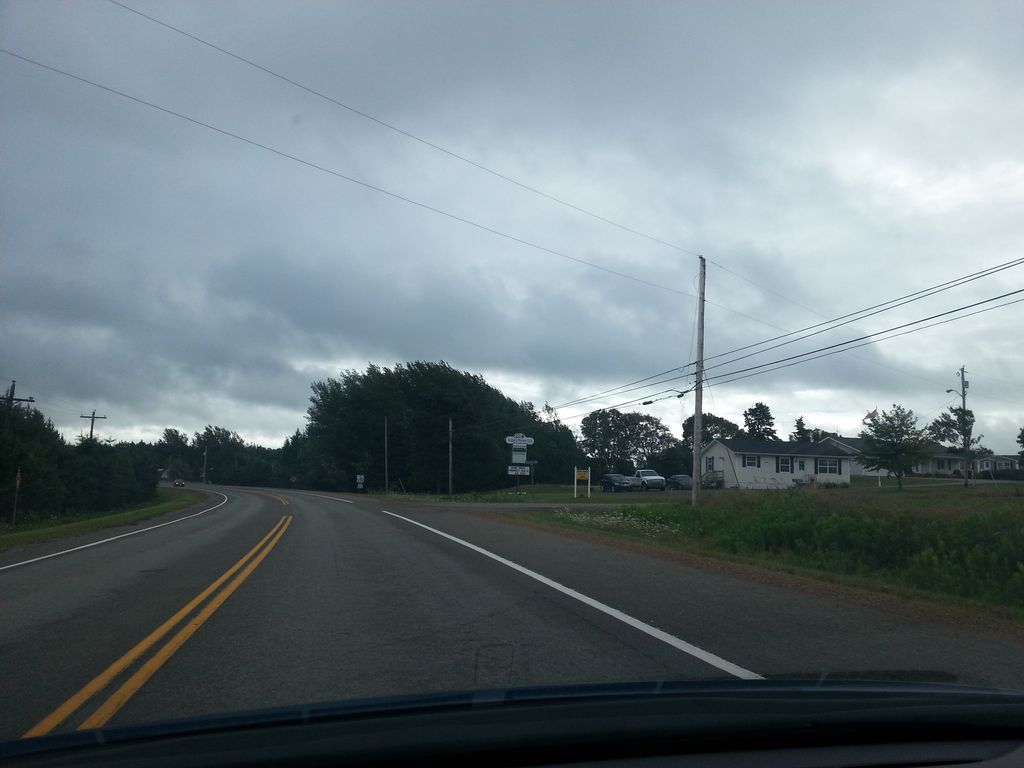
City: charlottetown